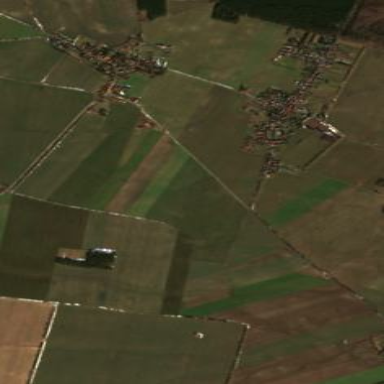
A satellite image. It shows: Picturesque farmland scene.